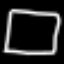
Label: square